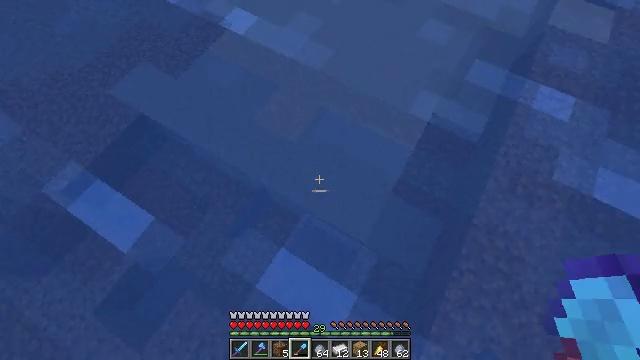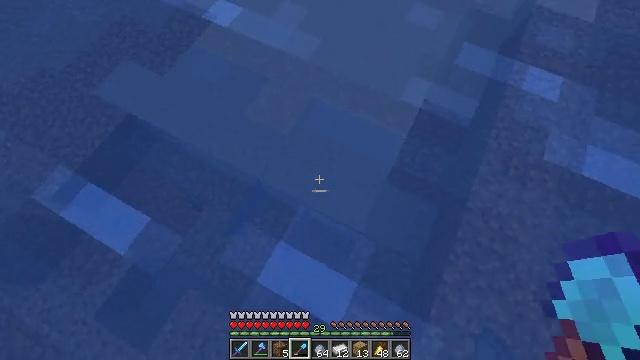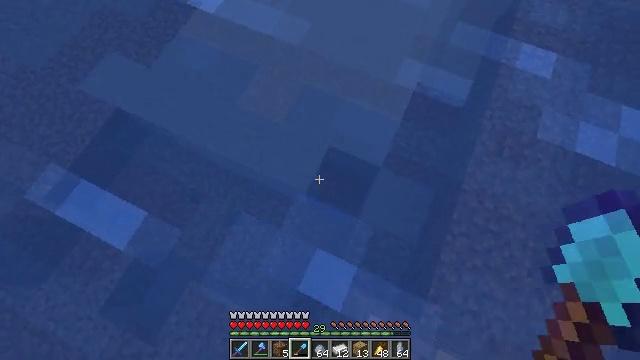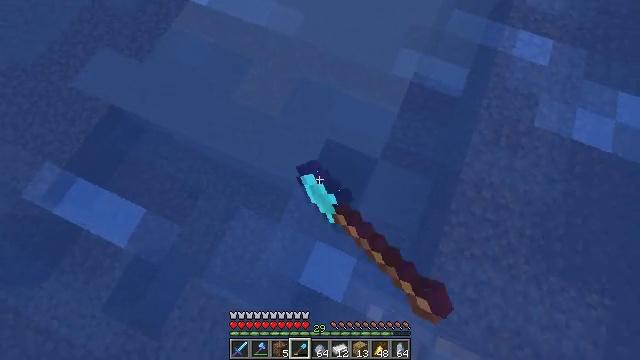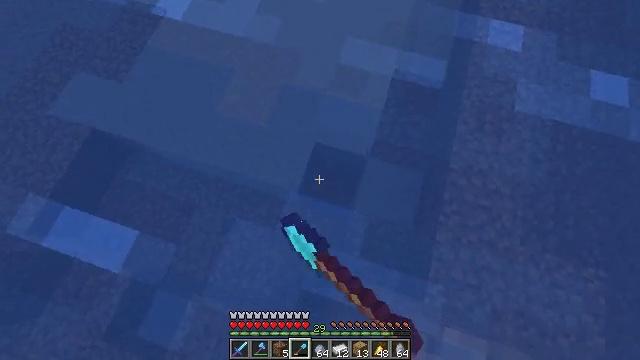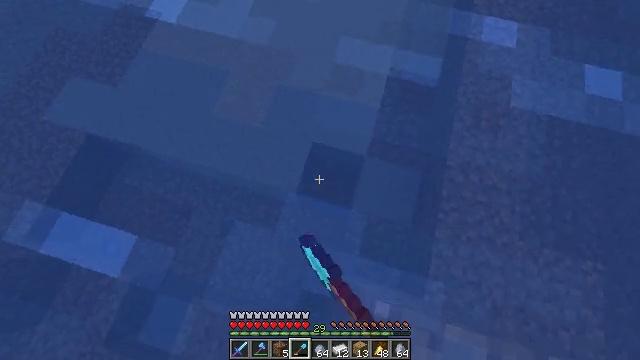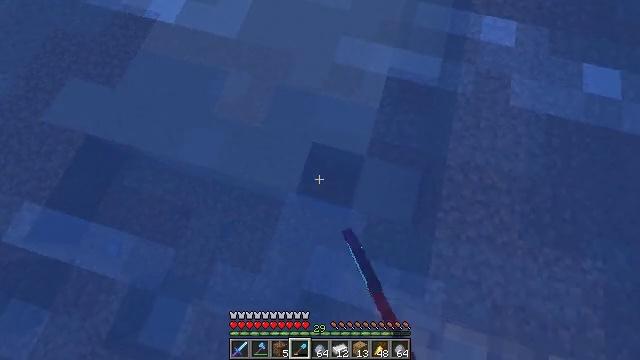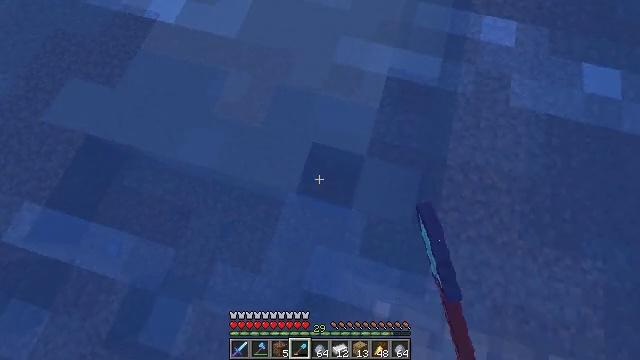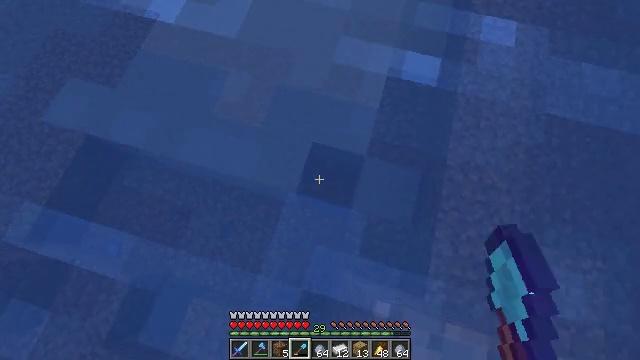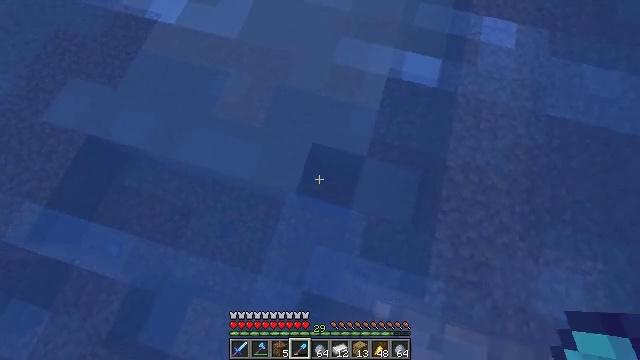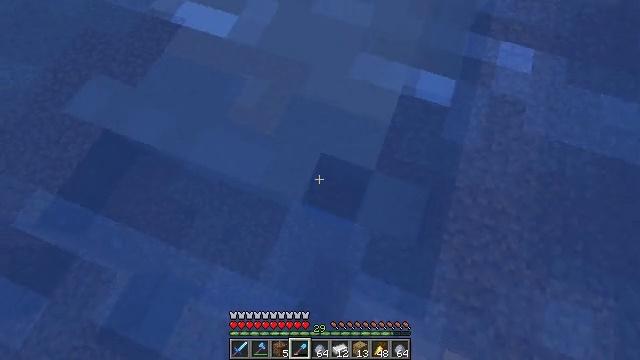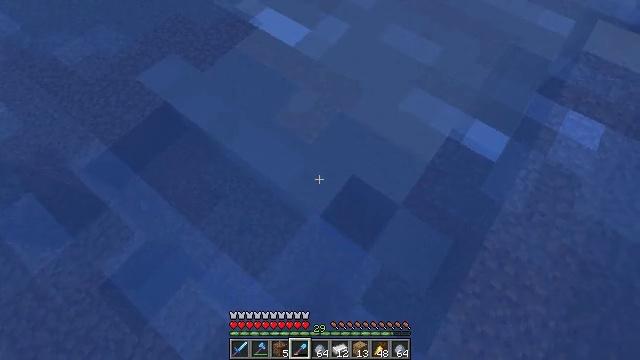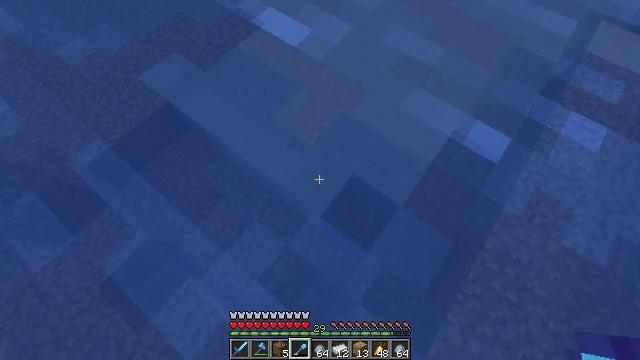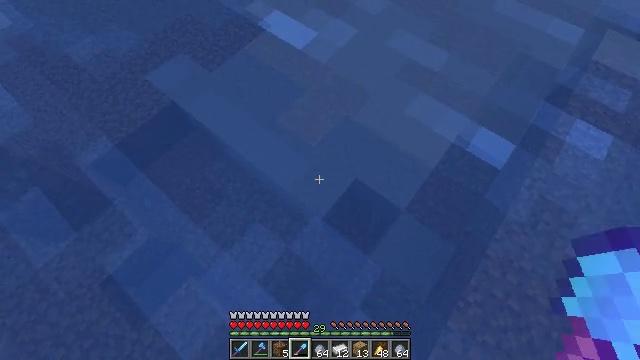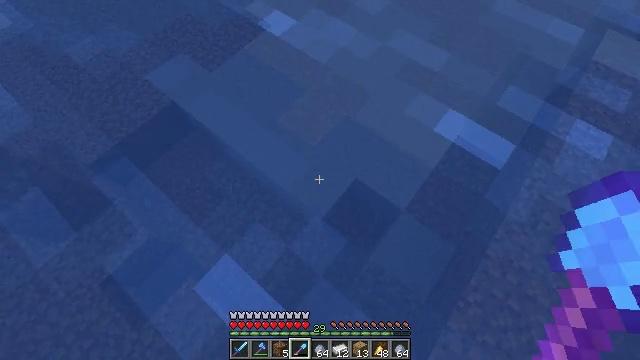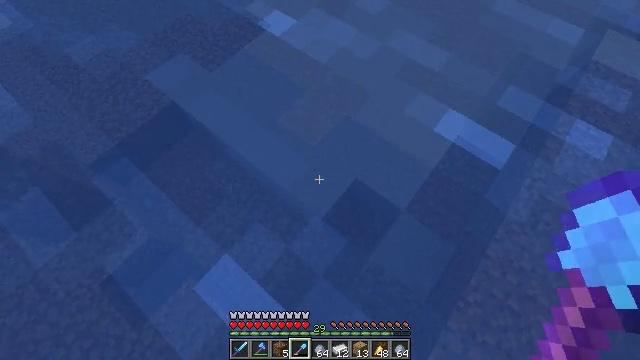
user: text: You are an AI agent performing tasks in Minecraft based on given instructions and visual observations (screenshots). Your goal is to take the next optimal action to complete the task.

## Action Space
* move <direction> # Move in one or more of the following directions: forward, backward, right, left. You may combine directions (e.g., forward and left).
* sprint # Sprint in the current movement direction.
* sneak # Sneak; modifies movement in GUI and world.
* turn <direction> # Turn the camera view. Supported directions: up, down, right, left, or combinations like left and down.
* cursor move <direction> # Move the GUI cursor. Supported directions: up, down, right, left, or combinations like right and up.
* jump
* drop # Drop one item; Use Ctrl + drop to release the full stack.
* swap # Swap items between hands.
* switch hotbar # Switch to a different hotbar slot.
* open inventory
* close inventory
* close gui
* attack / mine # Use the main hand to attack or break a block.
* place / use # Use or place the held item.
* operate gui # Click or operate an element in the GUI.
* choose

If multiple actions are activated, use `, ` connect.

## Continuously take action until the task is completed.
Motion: motion action
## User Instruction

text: Gather clay blocks.
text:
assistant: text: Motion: sneak, turn right and down, attack / mine
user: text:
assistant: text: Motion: sneak, turn right and down, attack / mine
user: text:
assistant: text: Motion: sneak, turn right and down, attack / mine
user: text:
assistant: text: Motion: sneak, turn right, attack / mine
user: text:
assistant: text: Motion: sneak, turn right, attack / mine
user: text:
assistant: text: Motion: sneak, attack / mine
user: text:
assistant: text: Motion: sneak, attack / mine
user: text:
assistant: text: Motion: sneak, attack / mine
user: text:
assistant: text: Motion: sneak, attack / mine
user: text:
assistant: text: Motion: sneak, turn left and up, attack / mine
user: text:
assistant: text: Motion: sneak, turn left and up, attack / mine
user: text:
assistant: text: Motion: sneak, attack / mine
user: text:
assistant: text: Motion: sneak, turn left, attack / mine
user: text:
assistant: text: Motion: sneak, attack / mine
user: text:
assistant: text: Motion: sneak, attack / mine
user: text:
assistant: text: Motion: sneak, attack / mine
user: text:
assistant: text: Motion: sneak, attack / mine
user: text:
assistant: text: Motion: sneak, attack / mine
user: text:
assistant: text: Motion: move forward, sneak, turn down, attack / mine
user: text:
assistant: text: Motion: move forward, sneak, turn right and down, attack / mine
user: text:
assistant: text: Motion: move forward, sneak, turn right, attack / mine
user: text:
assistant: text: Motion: move forward, sneak, turn right and up, attack / mine
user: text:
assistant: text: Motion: sneak, attack / mine
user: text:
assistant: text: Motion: sneak, attack / mine
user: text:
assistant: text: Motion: sneak, attack / mine
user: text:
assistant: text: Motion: sneak, attack / mine
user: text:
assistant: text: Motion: sneak, attack / mine
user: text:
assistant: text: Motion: sneak, turn right, attack / mine
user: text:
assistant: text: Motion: sneak, turn right and down, attack / mine
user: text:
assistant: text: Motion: sneak, turn right, attack / mine